Field crop: maize
Growth stage: 2
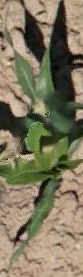
Species: maize